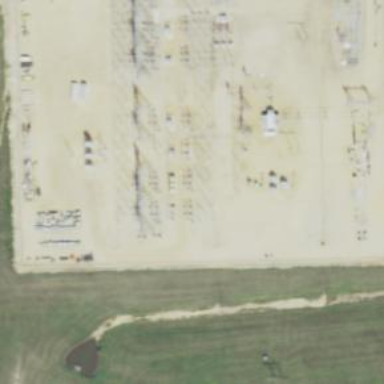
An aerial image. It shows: Switch for power supply.